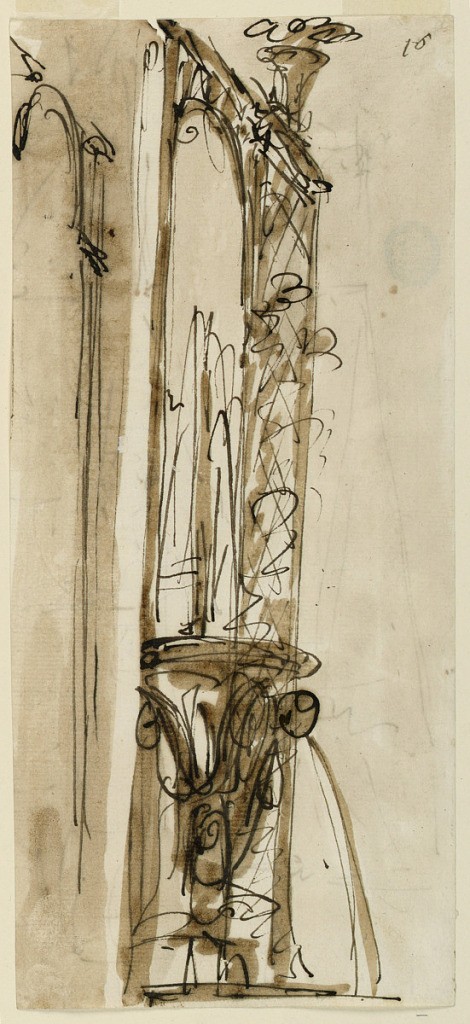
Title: Trellis architecture
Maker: Giuseppe Barberi, Italian, 1746–1809
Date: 1746–1809
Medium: Pen and brown ink, brush and brown wash on off-white laid paper
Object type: Drawing
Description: Trellis architecture.